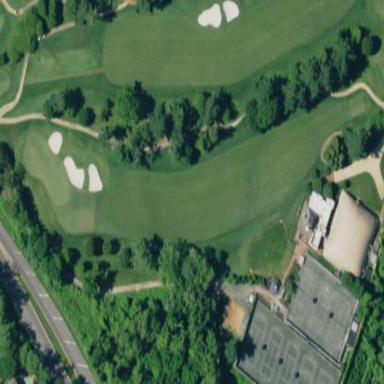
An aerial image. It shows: Golf fairway surrounded by grass.